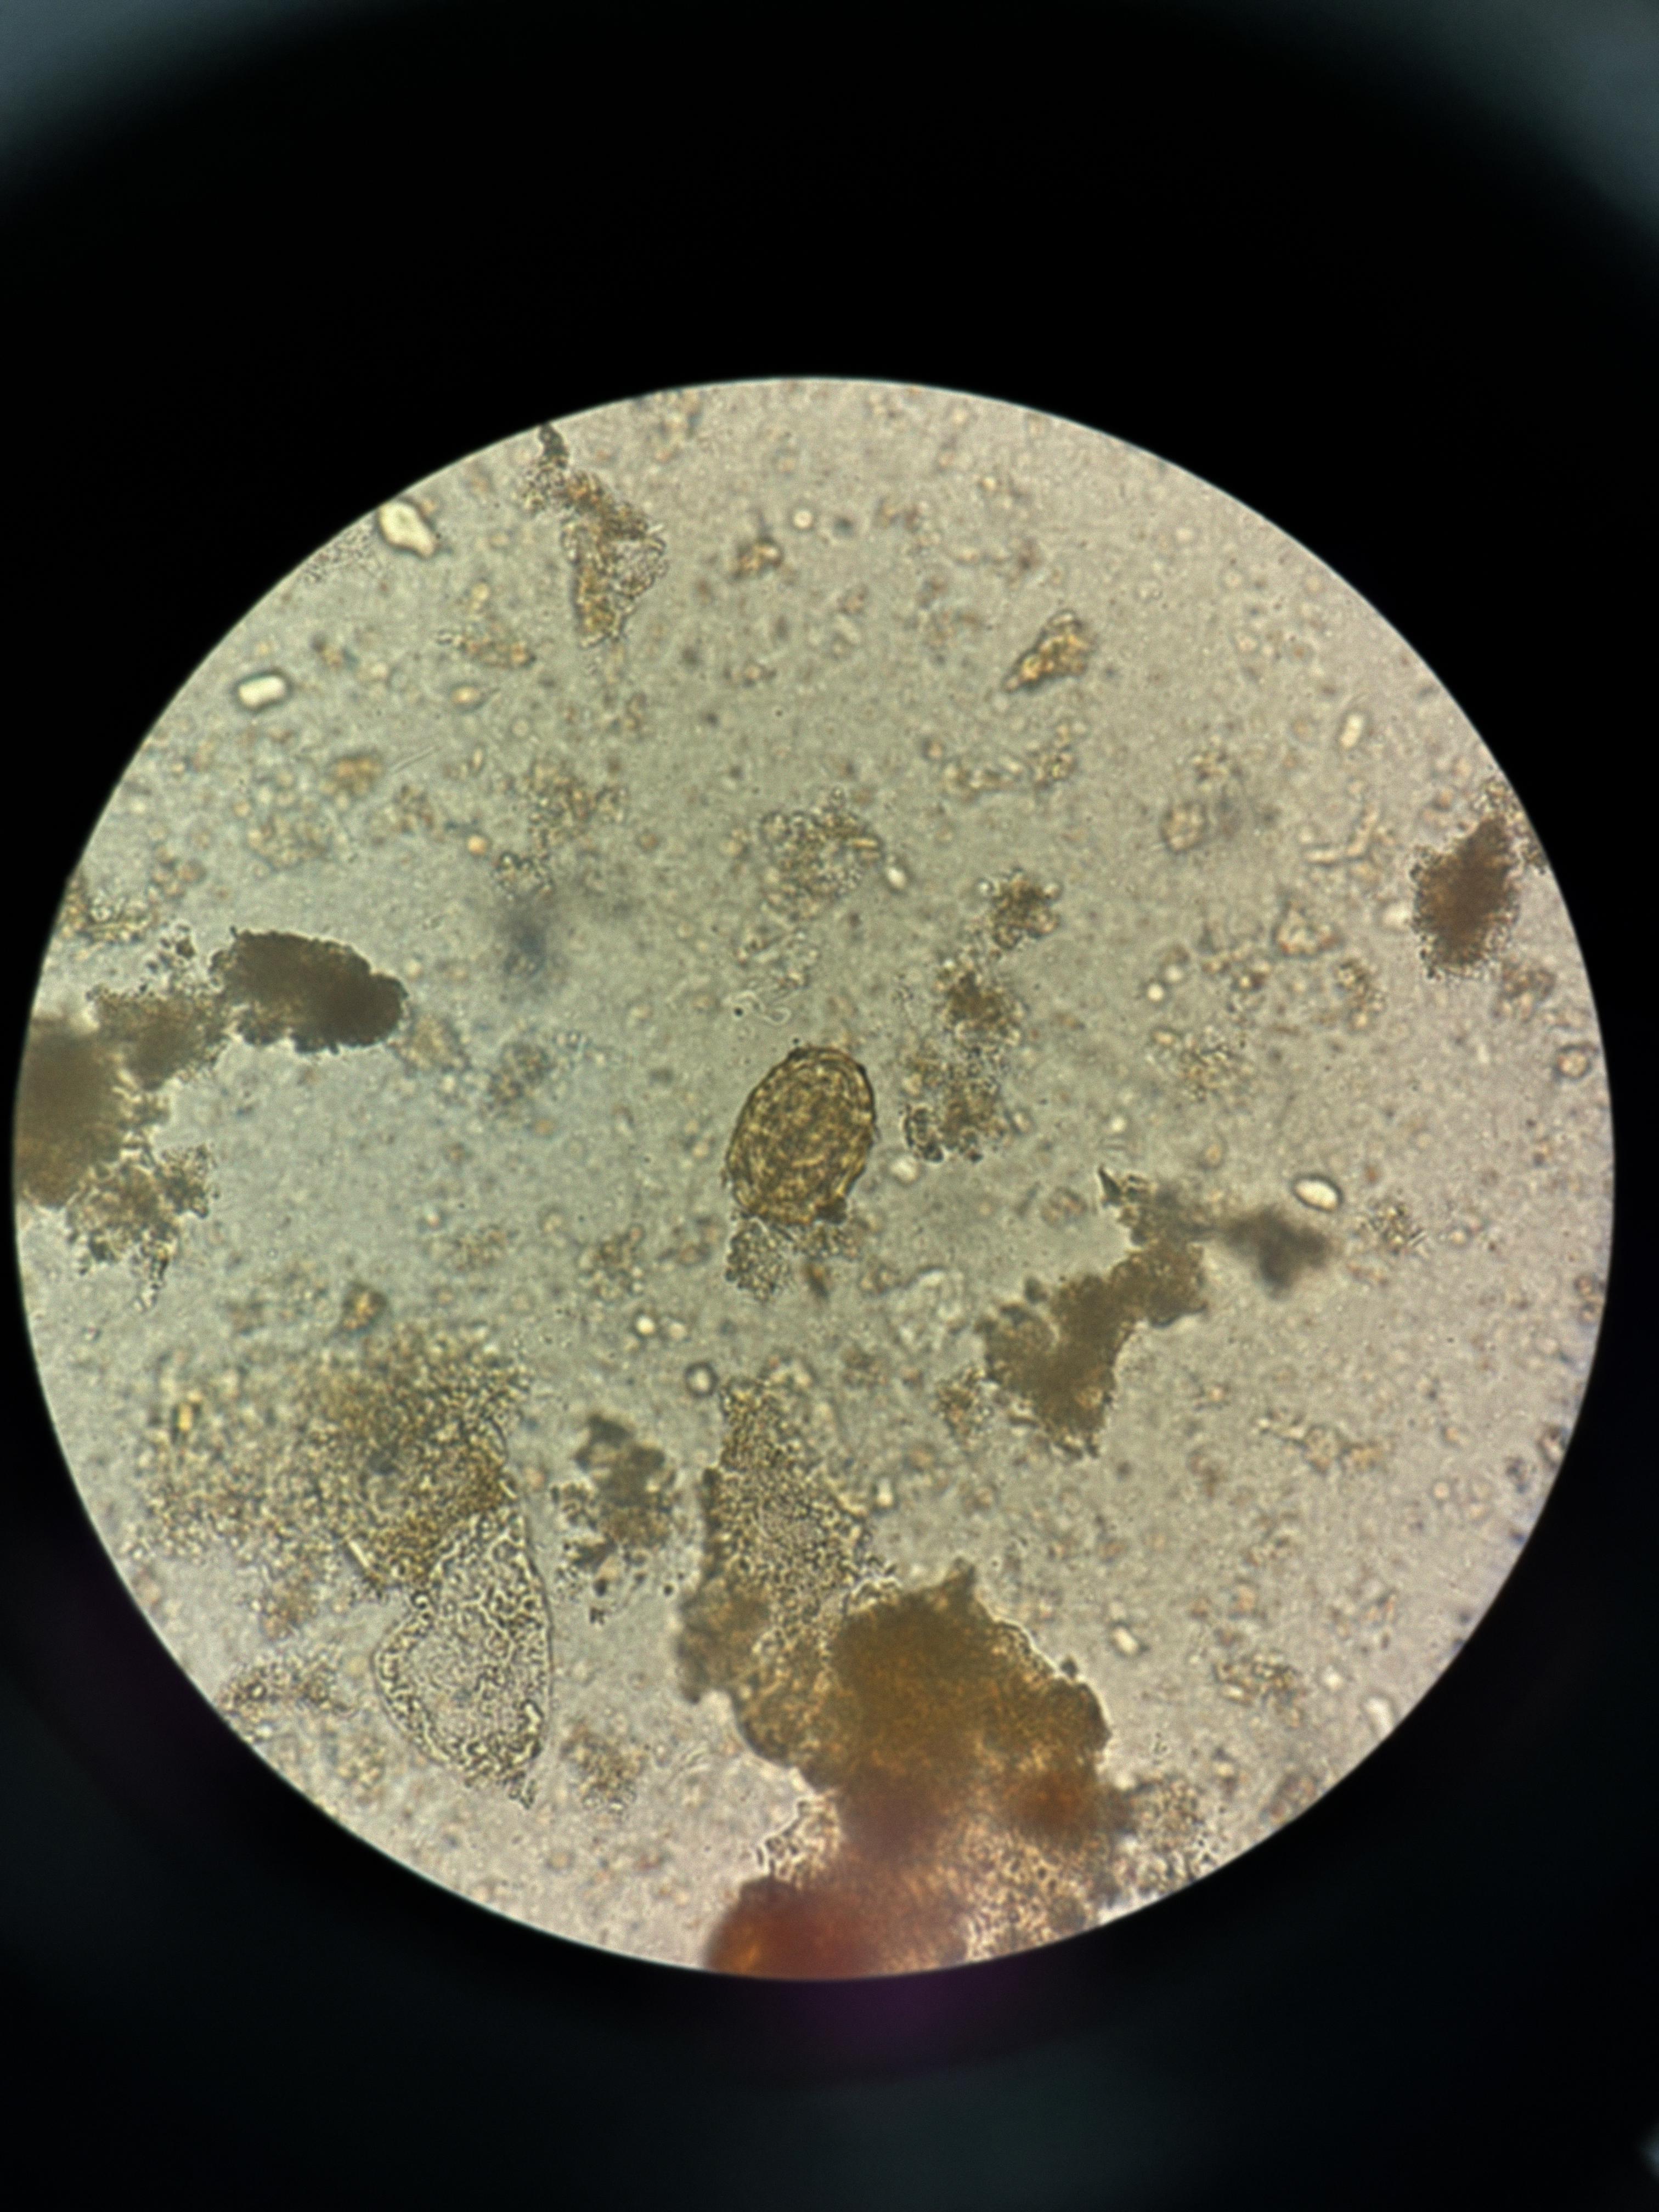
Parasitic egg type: Ascaris lumbricoides